Question: It's my first time asking a question here.
I am basically trying to join a table with a similar word per column.
I tried to Left join the two tables using "Like" but I am not getting the output I want.
I have tblraw as the main source which I need to find to the tblsrc table.
<URL>
and I have tblsrc for the tblraw to lookup.

and here is the output I came up with. As you can see the row 1 "Code" column is null. the value should be looked-up on the tblsrc and having the value "D5Water 500ml (Enddure)D5Water 500ml (Enddure)bots."
<URL>
is there a way to looked-up the similar words of the column in the tblraw to tblsrc?
I made a script for you to test.
'''
declare @tblraw Table
(
D varchar(100),
P varchar(100),
U varchar(100)
)
declare @tblsrc Table
(
Code Varchar(100)
)
insert into @tblraw(D,P,U) values('RHEGIUM','D5Water 500ml (Enddure)','bots.'),
('RHEGIUM','Butamirate 50mg tab (Mefecod) 100''s','bxs.'),
('RHEGIUM','Cetirizine drops (Reax)','bots.'),
('RHEGIUM','Mefenamic Susp. (Infamix)','bots.'),
('RHEGIUM','Nicardipine amp. (Nicard)','amps.'),
('RHEGIUM','Nystatin susp. (Nysaph 12ml)','bots.'),
('RHEGIUM','Sambong 500ml (urisam) ','tabs'),
('RHEGIUM','Clopidogrel 75mg (Saphlopid) ','tabs'),
('RHEGIUM','Metformin 500mg (Saphormin) ','tabs'),
('Arguelles Pharmacy','Salbutamol + Iratropium (Salresp)','bxs.')
select * from @tblraw
insert into @tblsrc(Code) Values('D5Water 500ml (Enddure)D5Water 500ml (Enddure)bots.'),
('Butamirate 50mg tab (Mefecod) 100''sButamirate 50mg tab (Mefecod) 100''sbxs.'),
('Butamirate 50mg tab (Mefecod) 100''sButamirate 50mg tab (Mefecod) 100''sbxs'),
('Cetirizine drops (Reax)'),
('Mefenamic Susp. (Infamix)Mefenamic Susp. (Infamix)bots.'),
('Sambong 500ml (urisam)Sambong 500ml (urisam)tabs'),
('RheqiumClopidogrel 75mg tab. (Clopend) 100''sbx.'),
('LPP PharmaClopidogrel 75mg (Clopida)tabs.'),
('Metformin 500mg tab (Saphormin) 100''sMetformin 500mg tab (Saphormin) 100''sbxs.'),
('RheqiumMetformin 500mg (Adiac) 100''sbxs.'),
('Salbutamol + Iratropium (Salresp)Salbutamol + Iratropium (Salresp)bxs.')
select * from @tblsrc
--This is the script I came up with.
SELECT A.*,CODE FROM @tblraw A
LEFT JOIN @tblsrc B
--ON A.D+A.P+A.U like '%' +B.CODE + '%' collate Latin1_General_CI_AI
ON A.P like '%' +B.CODE + '%' collate Latin1_General_CI_AI
'''
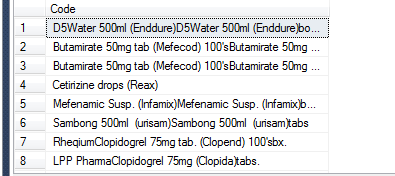
Answer: 1. You are using left join. Left join returns all the values from A and matches them with corresponding values in B. If there are no matching values in B, the column value is null. Read here
2. If you want to see only matched values from both tables, use inner join. Read here
3. You logic is wrong. Table B has more detailed strings, so A will almost never match. If you want to match with like keyword, you should prefer to use it to match a more detailed string (more characters) with a less detailed string (less characters). Read here
The query below should work
'''
SELECT A.*,CODE FROM @tblraw A
INNER JOIN @tblsrc B
--ON A.D+A.P+A.U like '%' +B.CODE + '%' collate Latin1_General_CI_AI
ON B.Code like '%' + A.P + '%' collate Latin1_General_CI_AI
'''